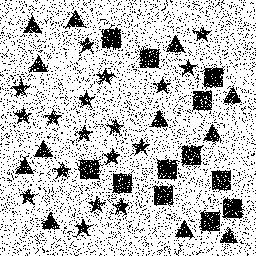
Squares: 12
Triangles: 12
Stars: 18
Total shapes: 42